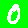
Digit: 0